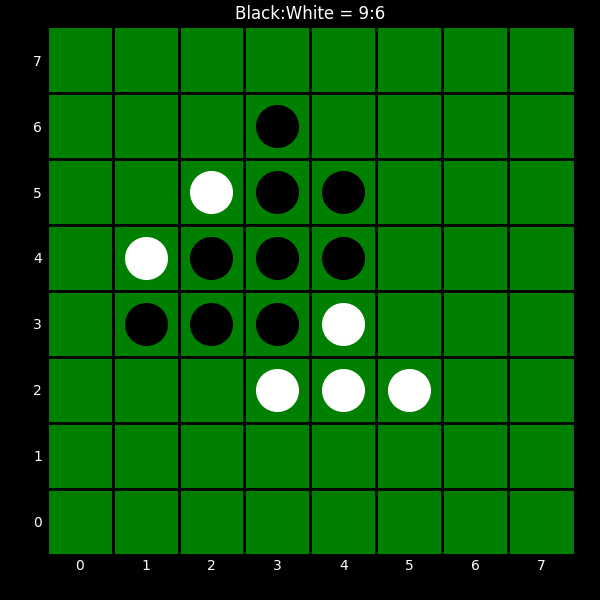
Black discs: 9
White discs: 6